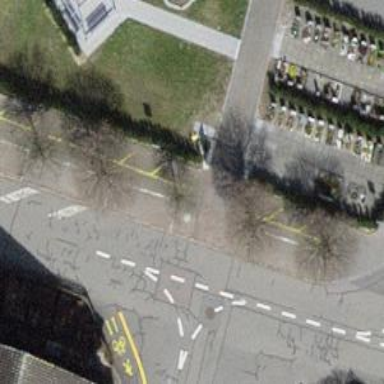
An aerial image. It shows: Entrance with barrier.